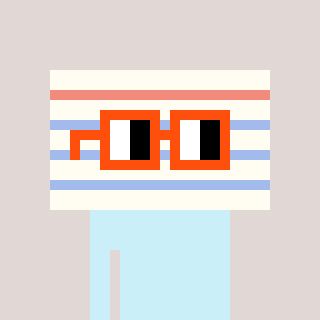
a pixel art character with square orange glasses, a empty notebook page-shaped head and a red-colored body on a warm background